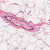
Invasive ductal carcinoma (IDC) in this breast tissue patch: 0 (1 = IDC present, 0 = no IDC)